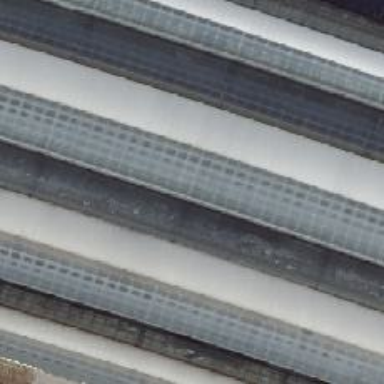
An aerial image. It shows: Close-up of railway platform edge.